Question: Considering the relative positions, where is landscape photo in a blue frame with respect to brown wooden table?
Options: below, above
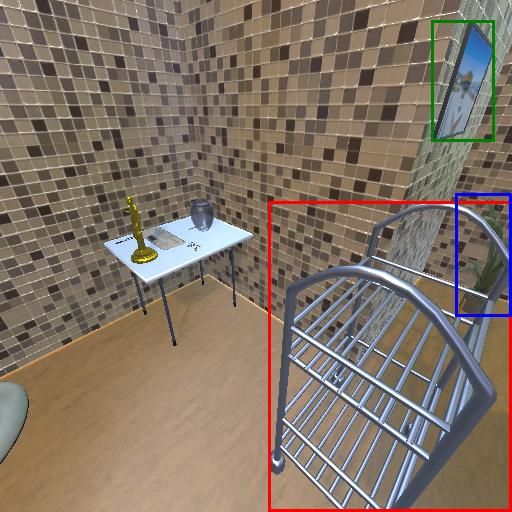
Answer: below